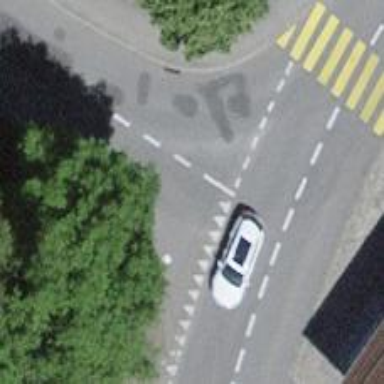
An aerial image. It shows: Road with "give way" sign.